【题型】选择题　【知识点】解析几何　【难度】hard
考虑这样的等腰三角形：它的三个顶点都在椭圆$C$:$\dfrac{x^2}{a^2} + y^2 = 1(a > 1)$上，且其中恰有两个顶点为椭圆$C$的顶点。关于这样的等腰三角形有多少个，有两个命题：

命题\textcircled{1}：满足条件的三角形至少有12个。命题\textcircled{2}：满足条件的三角形最多有20个。关于这两个命题的真假有如下判断，正确的是（）

A. 命题\textcircled{1}正确；命题\textcircled{2}错误. \quad B. 命题\textcircled{1}错误；命题\textcircled{2}正确.

C. 命题\textcircled{1}，\textcircled{2}均正确. \quad D. 命题\textcircled{1}，\textcircled{2}均错误.
【解答】
【答案】$\boldsymbol{C}$

【分析】分别以椭圆顶点连线为等腰三角形的腰或底，进行分类讨论，得到答案。

【解析】不妨设$A_1(-a,0)$，$B_2(0,1)$，

如图1，连接$A_1B_2$，

当$A_1B_2$为等腰三角形的底时，作$A_1B_2$的垂直平分线交椭圆于$P,Q$两点，

连接$QA_1,QB_2,PA_1,PB_2$，则$\triangle QA_1B_2,\triangle PA_1B_2$为等腰三角形，满足题意，

同理当$A_2B_2,A_2B_1,A_1B_1$为等腰三角形的底时，

也可以各作出2个满足要求的等腰三角形，共有8个；

如图2，当$A_1B_2$为等腰三角形的腰时，以$B_2$为圆心，$A_1B_2$为半径作圆，

则圆的方程为$x^2 + (y - 1)^2 = a^2 + 1$，$\left[(1 - a^2)y - a^2\right](y - 2)$

联立
\[
\begin{cases}
x^2 + (y - 1)^2 = a^2 + 1 \\
\dfrac{x^2}{a^2} + y^2 = 1
\end{cases}
\]
消$x$得$(1 - a^2)y^2 - 2y = 0$，

解得$y = 0$或$y = \dfrac{2}{1 - a^2}$。

当$y = 0$时，$x = \pm 2$，则交点有$A_1,A_2$，

当$-1 < \dfrac{2}{1 - a^2} < 0$，即$a > \sqrt{3}$时，

则圆与椭圆相交于点$A_1,A_2,N,M$，连接$MA_1,NA_1,MB_2,NB_2$，

其中$\triangle MA_1B_2,\triangle NA_1B_2$满足要求，$\triangle A_2A_1B_2$三个顶点均为椭圆顶点，不合题意，

同理当$A_2B_2,A_2B_1,A_2B_1$为等腰三角形的腰时，

也可以各作出2个满足要求的等腰三角形，共有8个；

当$\dfrac{2}{1 - a^2} = -1$，即$a = \sqrt{3}$时，

则圆与椭圆相交于点$A_1,A_2,B_1$三点，

当$\dfrac{2}{1 - a^2} > -1$，即$1 < a < \sqrt{3}$时，则圆与椭圆相交于点$A_1,A_2$两点，

综上，当$A_1B_2$为等腰三角形的腰时，符合题意的三角形的个数可能是8个或0个；

如图3，以$B_2$为圆心，$B_2B_1$为半径作圆，此时圆与椭圆相交于点$B_1,S,T$，

连接$SB_1,SB_2,TB_1,TB_2$，此时$\triangle SB_1B_2,\triangle TB_1B_2$为等腰三角形，满足题意，共有2个，

如图4，以$B_1$为圆心，$B_1B_2$为半径作圆，此时圆与椭圆相交于点$B_2,U,V$，

连接$UB_1,UB_2,VB_1,VB_2$，此时$\triangle UB_1B_2,\triangle VB_1B_2$为等腰三角形，满足题意，共有2个，

由椭圆性质可知，$A_1A_2$为椭圆中的最长弦，所以不能作为等腰三角形的腰，\\
而作为底时，刚好等腰三角形的顶点为上顶点或下顶点，不合要求，

综上所述，满足要求的等腰三角形个数为$8+8+2+2=20$或$8+0+2+2=12$，\\
所以满足条件的三角形至少有12个，最多有20个，\\
所以命题\textcircled{1}，\textcircled{2}均正确。

故选：C.

【点睛】方法点睛：两圆一线，是平面几何中等腰三角形存在性问题的通用解法，这里以椭圆为背景进行考察，基本思路没有变化，但要注意两圆一线所得到的等腰三角形有不满足要求的，要舍去。
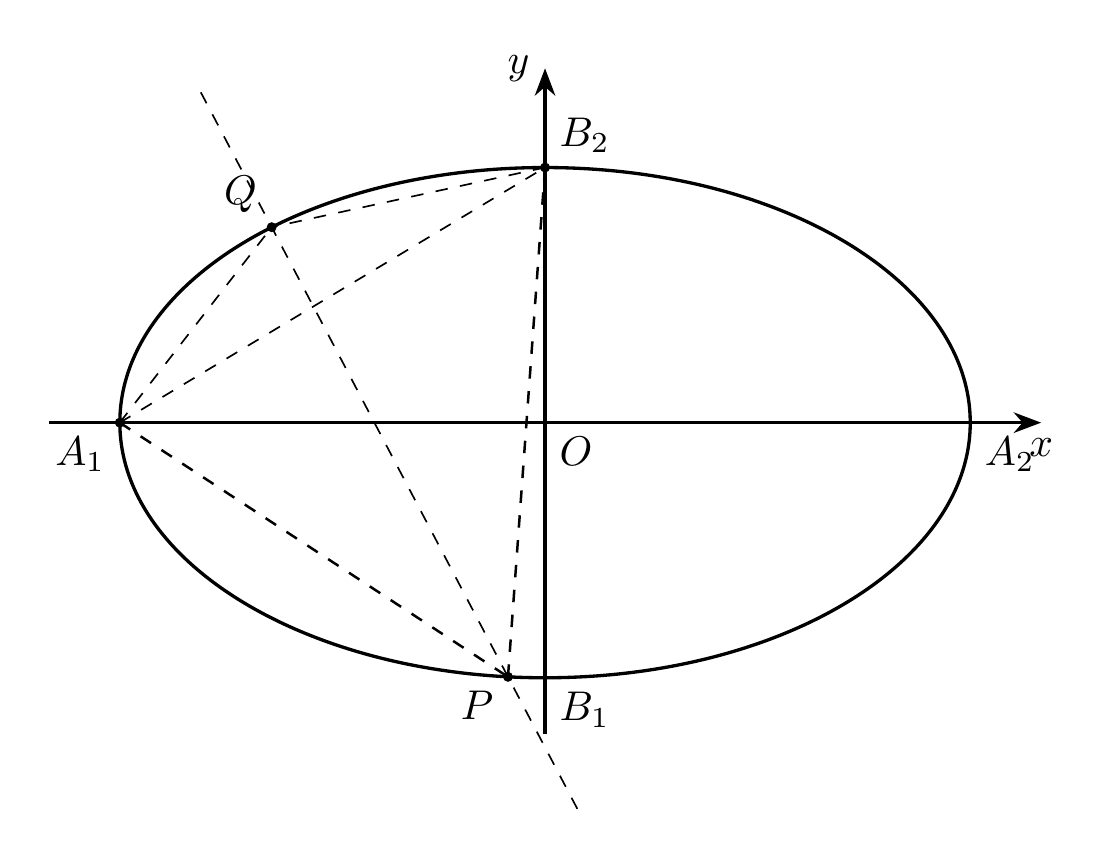
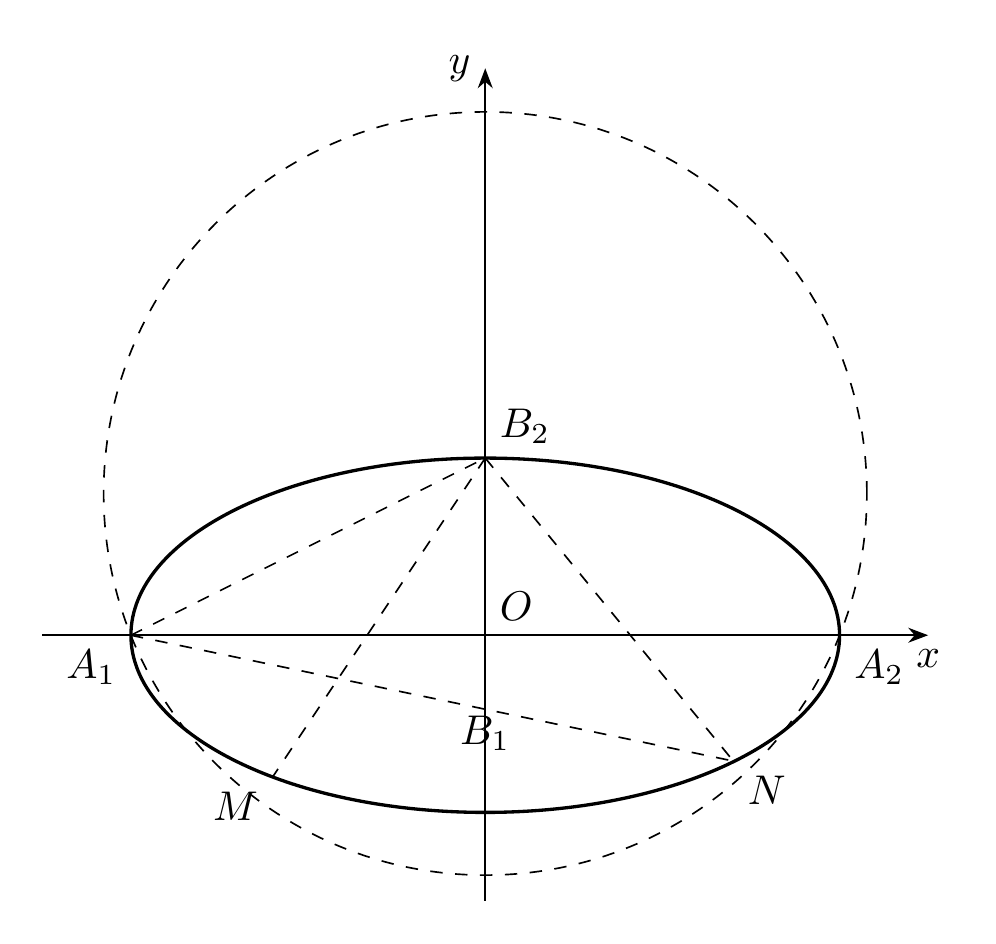
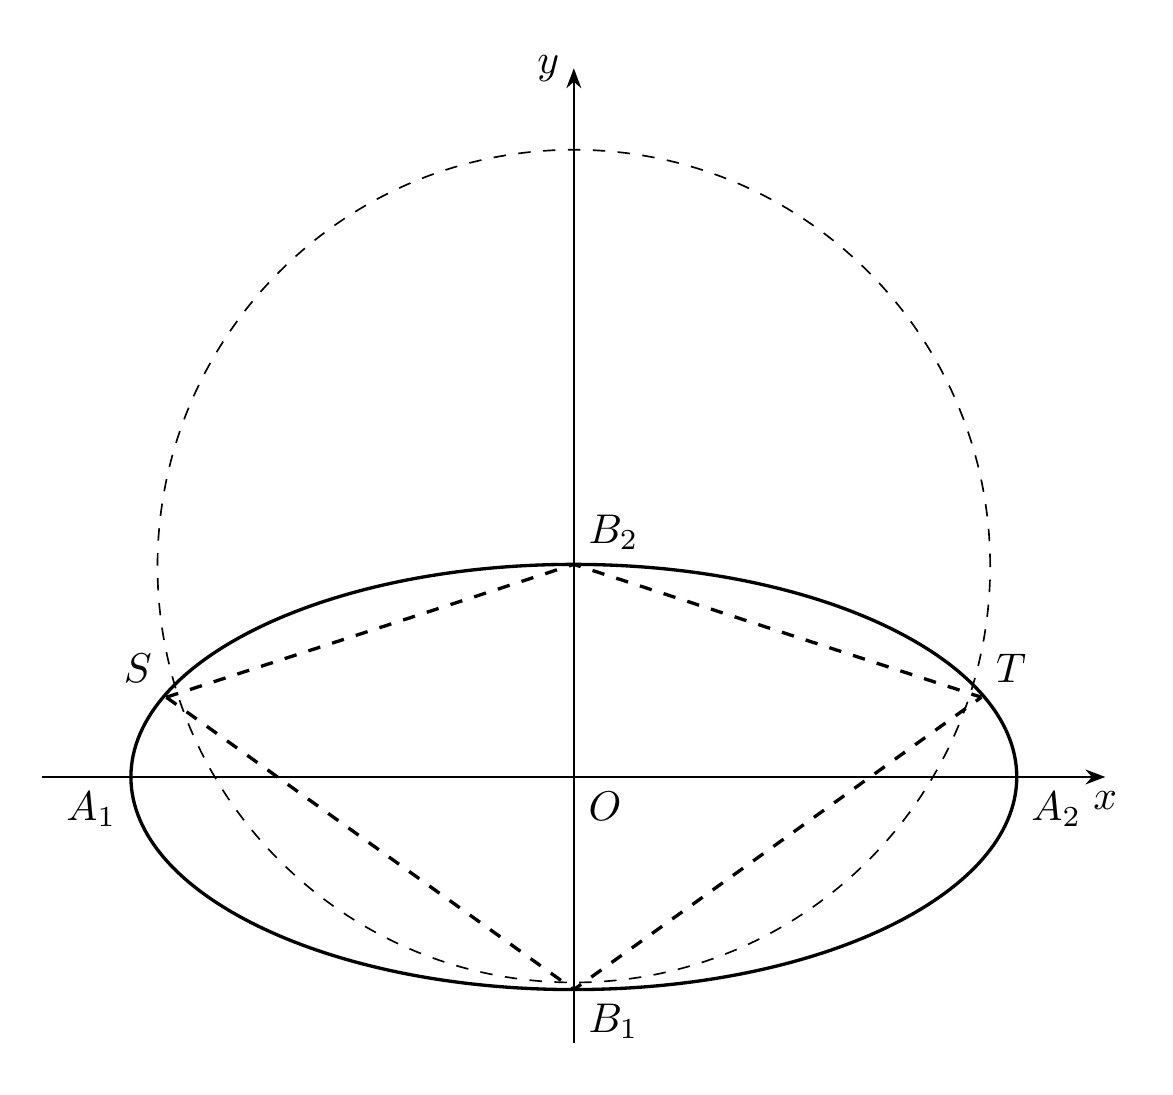
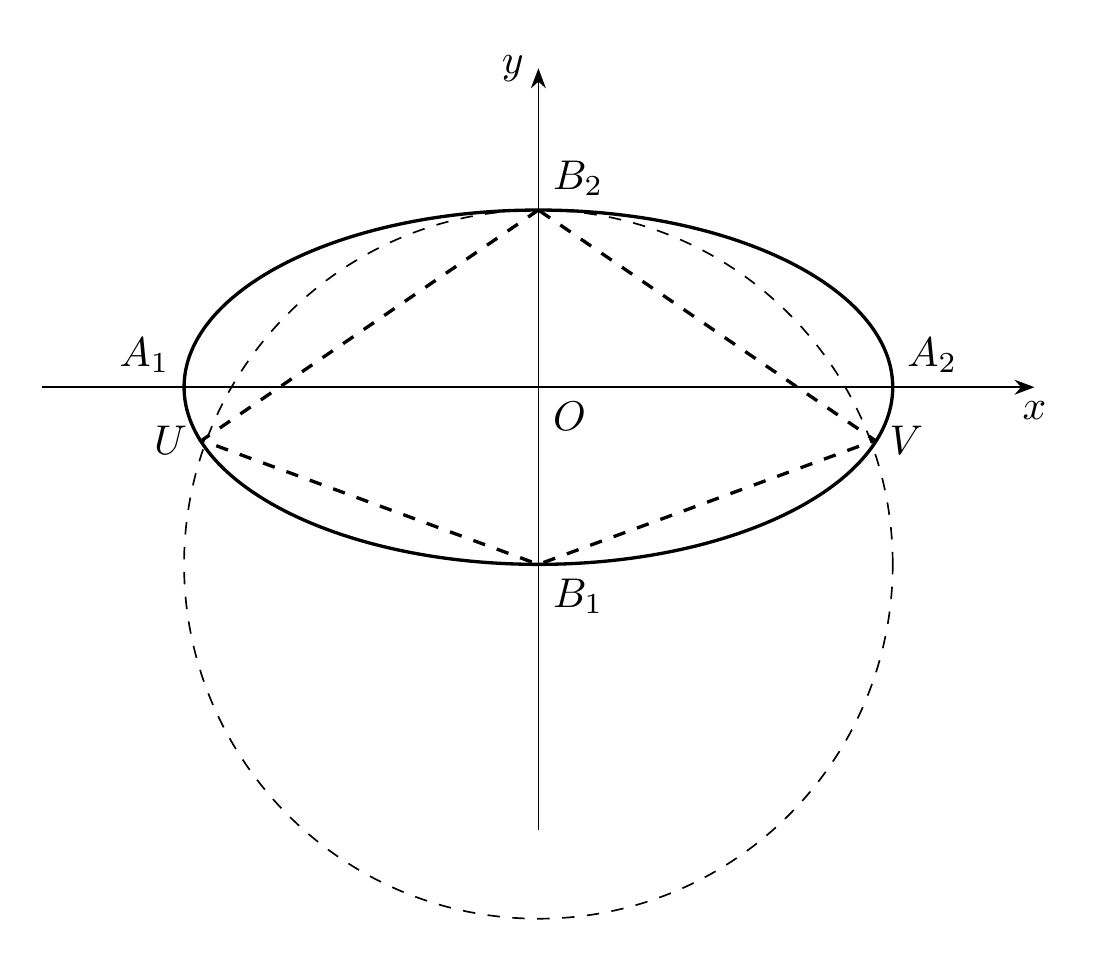